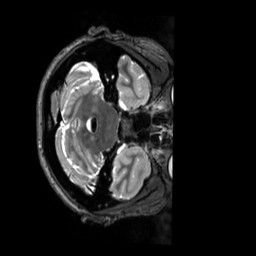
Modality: T2w
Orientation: axial
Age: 32
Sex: female
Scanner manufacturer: siemens
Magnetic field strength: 3 T
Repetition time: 3.2 s
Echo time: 0.728 s